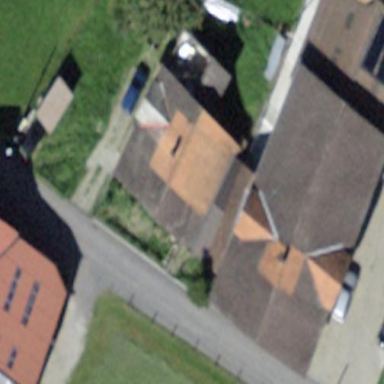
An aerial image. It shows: Farm building.